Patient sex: F
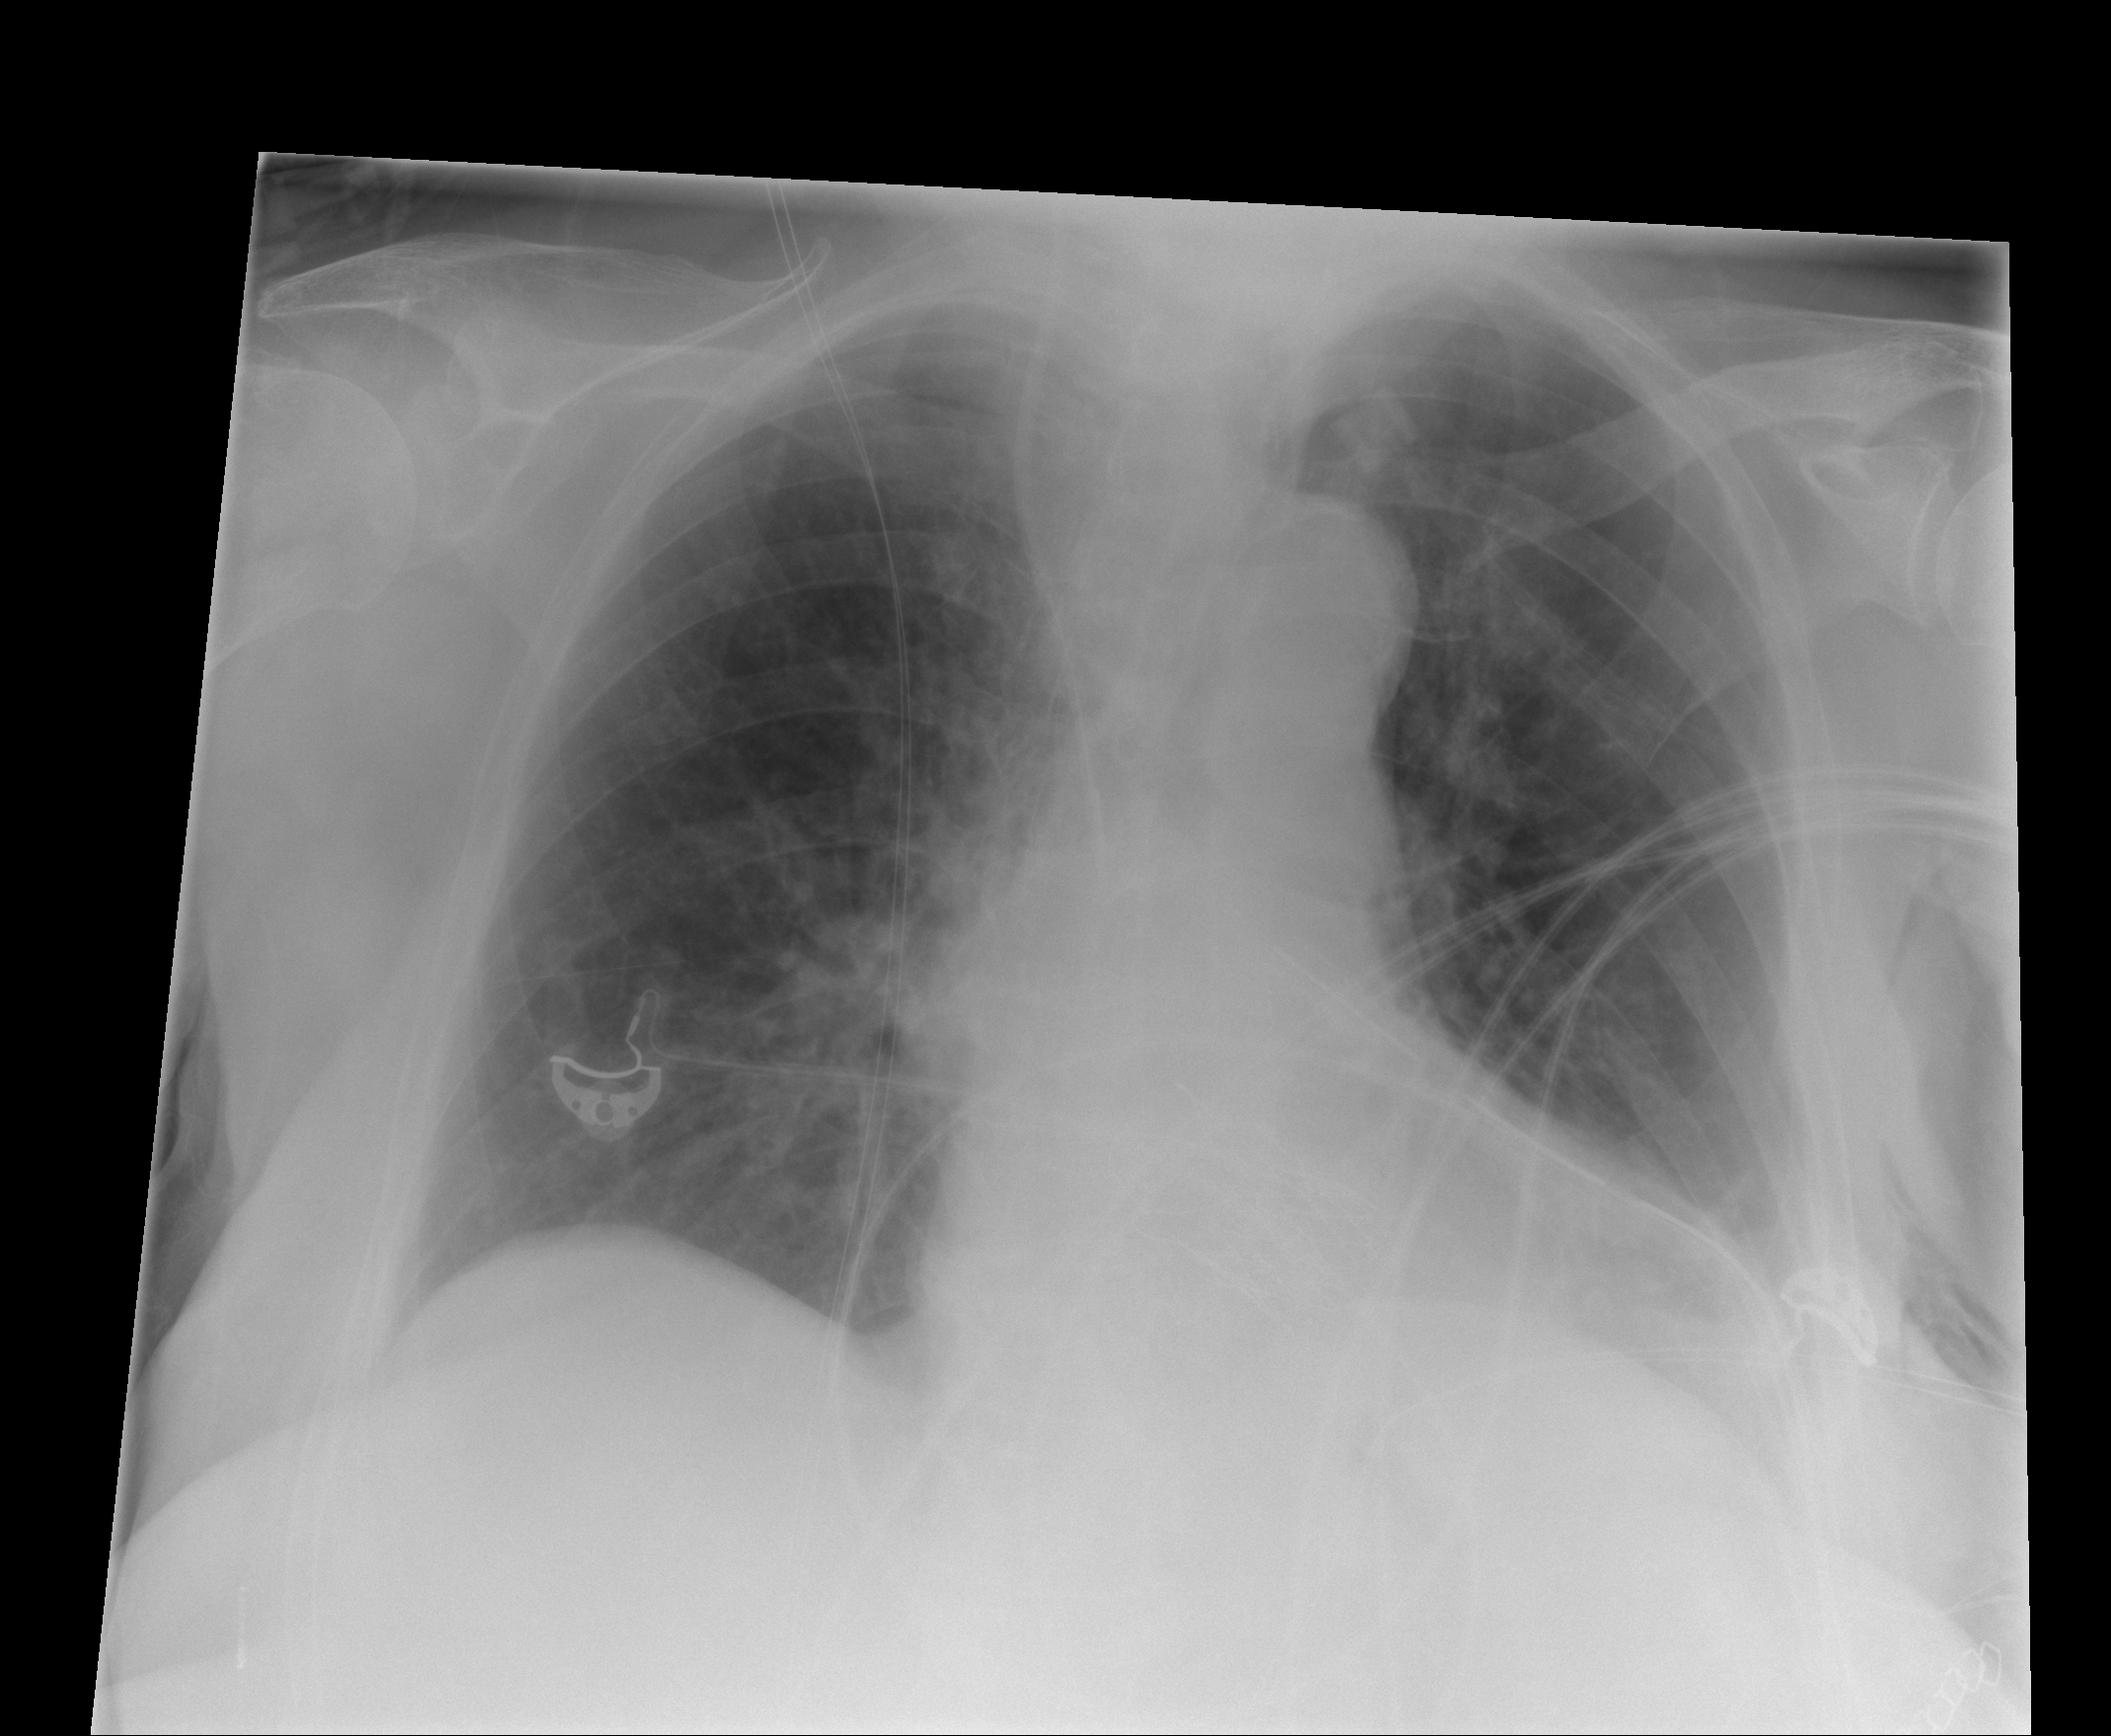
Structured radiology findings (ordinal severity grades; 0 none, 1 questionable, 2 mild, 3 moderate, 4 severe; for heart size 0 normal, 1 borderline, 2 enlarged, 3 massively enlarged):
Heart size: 0
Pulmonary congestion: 0
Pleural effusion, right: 0
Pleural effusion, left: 1
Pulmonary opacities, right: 0
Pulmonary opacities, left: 0
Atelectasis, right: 0
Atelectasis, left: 2